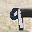
Label: 9